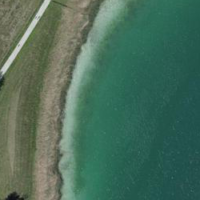
EUNIS habitat code: 14
Species observed at this site:
Corvus corone
Podiceps cristatus
Apatura ilia
Parnassia palustris
Fulica atra
Succisa pratensis